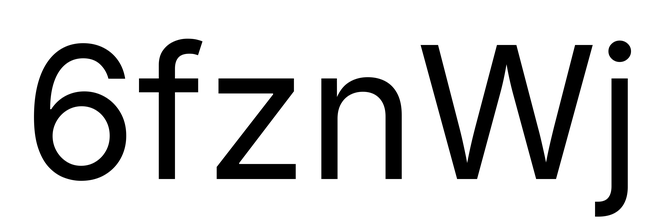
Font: Inter_Regular